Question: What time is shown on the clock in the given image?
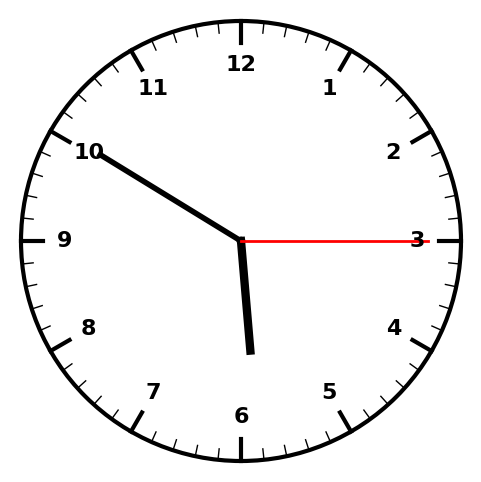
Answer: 05:50:15